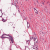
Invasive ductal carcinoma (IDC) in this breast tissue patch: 1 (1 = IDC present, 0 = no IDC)